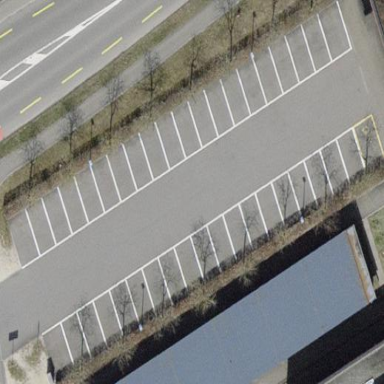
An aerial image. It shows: Parking area with asphalt surface.